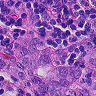
Metastatic tissue present: yes